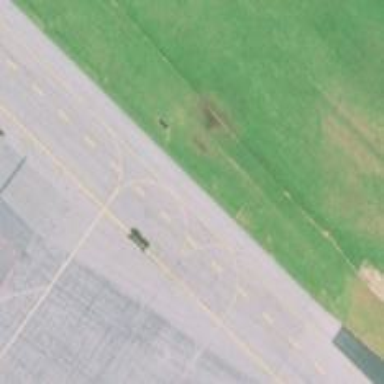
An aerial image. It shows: Image of taxiway at airport.